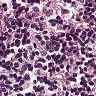
Metastatic tissue present: no